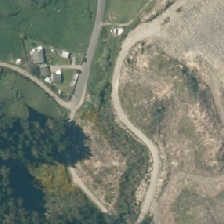
Land cover: harvested_forest